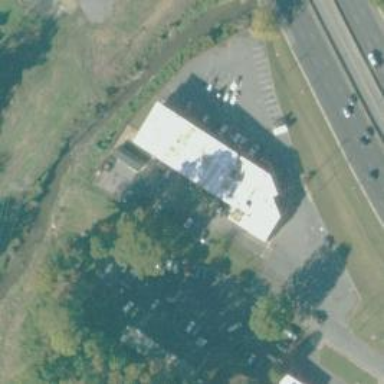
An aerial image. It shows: Motel building.